Question: I am working on the application that needs to change dynamic font size of all the controls.

As you seen in the screenshot i have to change the font according to the percentage of font size.
For 100%
'''
lbl.font=[UIFont systemFontOfSize:20.0f];
lbl1.font=[UIFont systemFontOfSize:30.f];
'''
For 80%
'''
lbl.font=[UIFont systemFontOfSize:16.0f];
lbl1.font=[UIFont systemFontOfSize:24.f];
'''
For 50%
'''
lbl.font=[UIFont systemFontOfSize:10.0f];
lbl1.font=[UIFont systemFontOfSize:15.f];
'''
What's the Best way to do that?
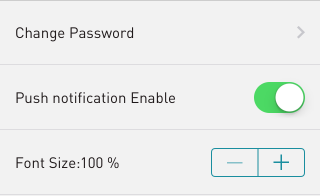
Answer: Answer on my own question. i am not sure is best way to that.
> Enum For the different Font size
'''
typedef enum {
UIFontCategoryExtraSmall,
UIFontCategorySmall,
UIFontCategoryMedium,
UIFontCategoryLarge,
UIFontCategoryExtraLarge
} UIFontCategory;
#define FONT_SIZE_KEY @"fontsize"
'''
> Category Class of UIFont
'''
@interface UIFont (CustomFonSize)
+(UIFont *)preferredFontSizeWithMaxFontSize:(CGFloat )fontSize;
@end
@implementation UIFont (AvenirContentSize)
+ (UIFont *)preferredFontSizeWithMaxFontSize:(CGFloat )fontSize; {
// choose the font size
NSInteger currentFontSize=[[NSUserDefaults standardUserDefaults]integerForKey:FONT_SIZE_KEY];
if (currentFontSize==UIFontCategoryExtraSmall) {
fontSize = fontSize-8;
} else if (currentFontSize==UIFontCategorySmall) {
fontSize = fontSize-6;
} else if (currentFontSize==UIFontCategoryMedium) {
fontSize = fontSize-4;
} else if (currentFontSize==UIFontCategoryLarge) {
fontSize = fontSize-2;
} else if (currentFontSize==UIFontCategoryExtraLarge) {
fontSize = fontSize;
}
return [UIFont systemFontOfSize:fontSize];
}
'''
Use of the Custom Font Class
'''
lbl.font=[UIFont preferredFontSizeWithMaxFontSize:16.0f];
lbl1.font=[UIFont preferredFontSizeWithMaxFontSize:24.f];
'''